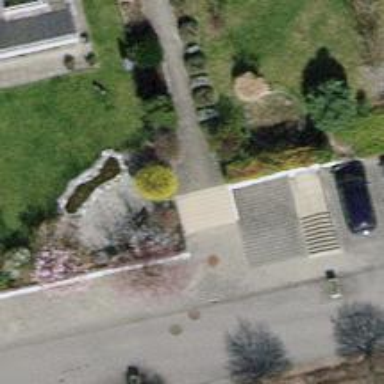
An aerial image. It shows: Concrete steps.